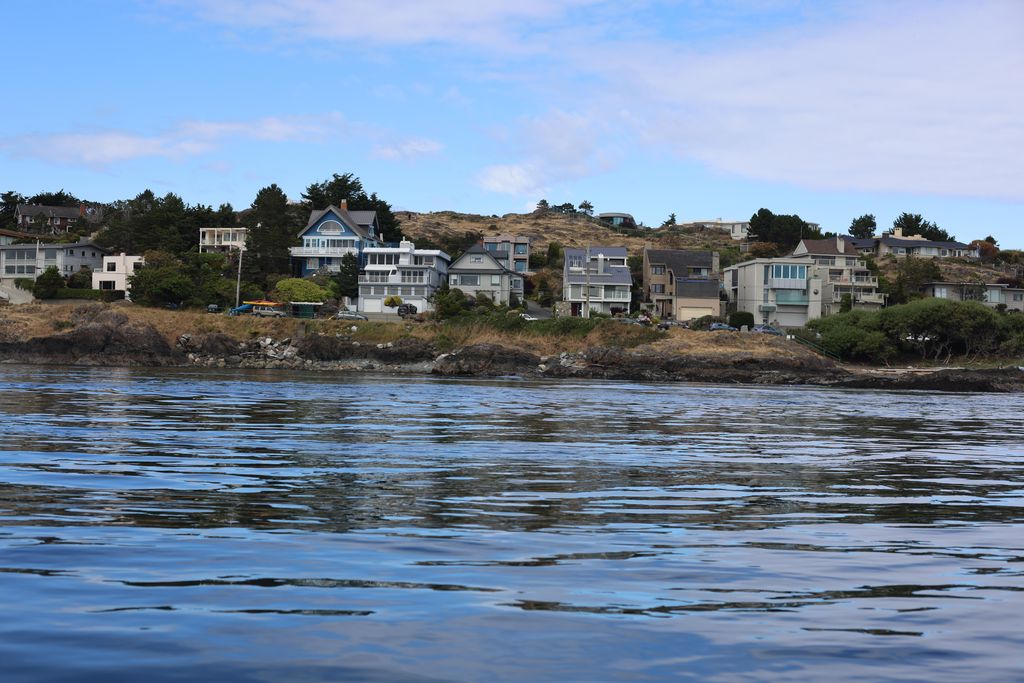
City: victoria